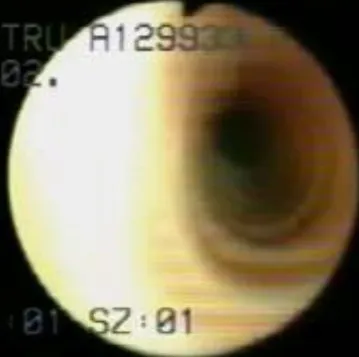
Bronchoscopy after re-thoracotomy - normal aspects.
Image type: endoscopy (airway_endoscopy)